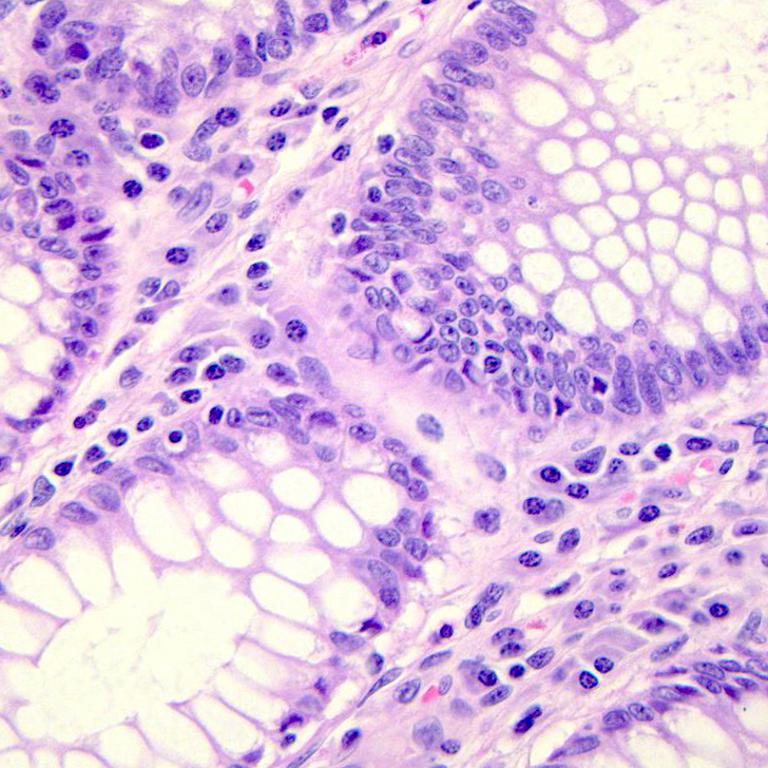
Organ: colon
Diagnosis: benign